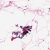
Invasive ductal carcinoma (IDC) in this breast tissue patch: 0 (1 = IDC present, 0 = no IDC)